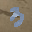
Label: 3